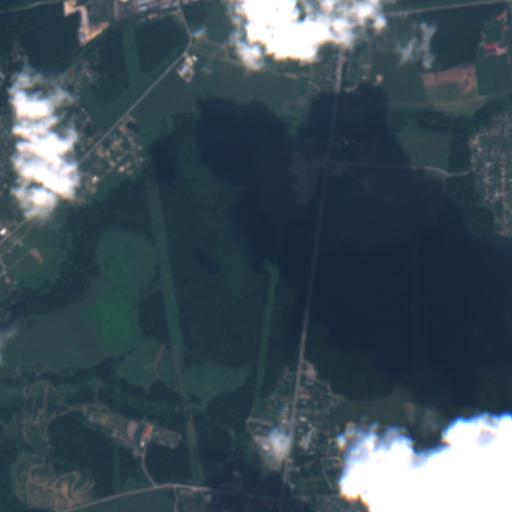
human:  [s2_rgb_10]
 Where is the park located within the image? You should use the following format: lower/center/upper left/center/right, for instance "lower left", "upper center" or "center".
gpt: The park is located in the lower center of the image.
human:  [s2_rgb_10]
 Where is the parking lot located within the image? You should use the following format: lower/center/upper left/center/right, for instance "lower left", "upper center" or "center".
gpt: The parking lot is located in the upper right of the image.
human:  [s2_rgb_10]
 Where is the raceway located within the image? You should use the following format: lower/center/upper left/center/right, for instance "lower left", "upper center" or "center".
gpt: The raceway is located in the lower left of the image.
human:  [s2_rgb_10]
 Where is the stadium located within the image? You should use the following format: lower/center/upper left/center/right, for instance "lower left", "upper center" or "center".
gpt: The stadium is located in the lower center of the image.
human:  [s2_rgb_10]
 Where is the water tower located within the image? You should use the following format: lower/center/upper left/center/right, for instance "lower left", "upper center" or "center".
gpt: The water tower is located in the upper left of the image.
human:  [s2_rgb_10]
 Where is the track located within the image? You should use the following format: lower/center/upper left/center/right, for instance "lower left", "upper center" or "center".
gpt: There is no track in the image.